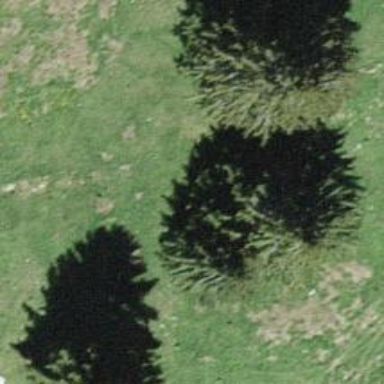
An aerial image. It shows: Needle-leaved tree in natural setting.